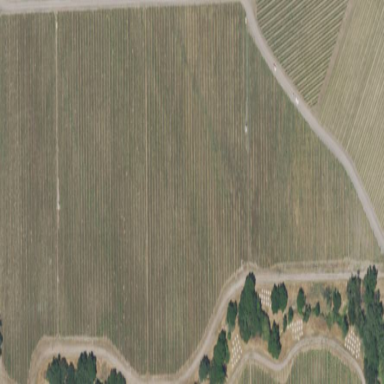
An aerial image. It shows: Vineyard with grape crops.